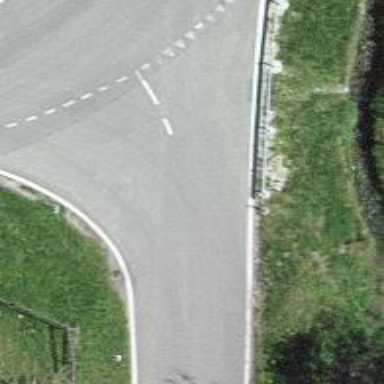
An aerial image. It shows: Tertiary road with asphalt surface.